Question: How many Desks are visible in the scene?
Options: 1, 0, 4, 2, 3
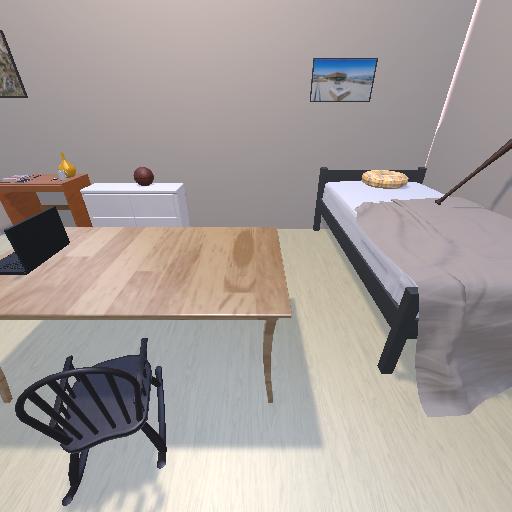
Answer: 1